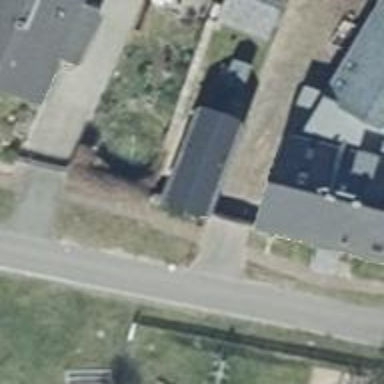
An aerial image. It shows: House with flat roof colored in dark grey.